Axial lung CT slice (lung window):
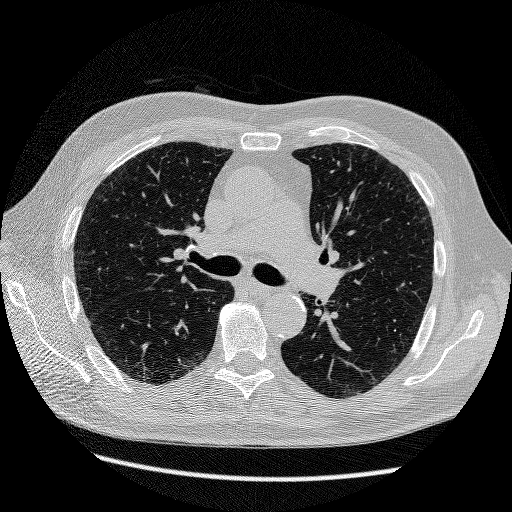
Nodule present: no